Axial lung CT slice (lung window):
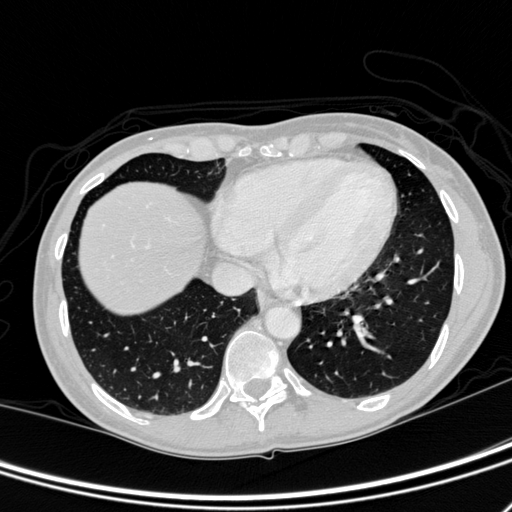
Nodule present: no